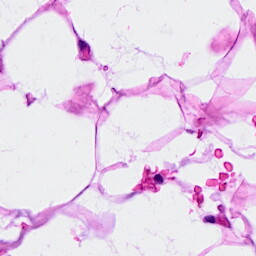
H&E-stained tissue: Breast